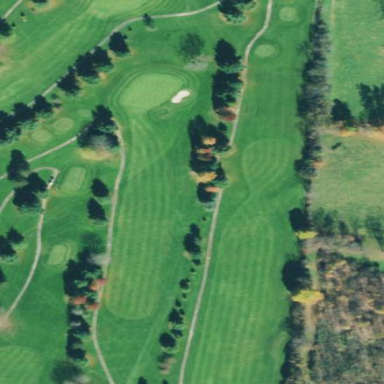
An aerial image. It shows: Golf rough area.